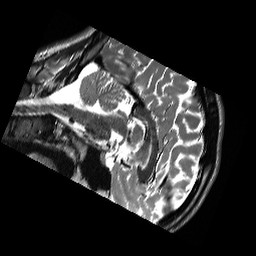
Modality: T2w
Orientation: sagittal
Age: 21
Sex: male